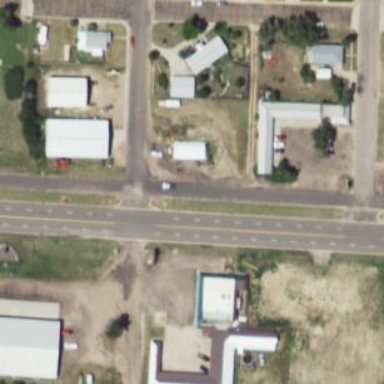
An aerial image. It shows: Road with stop sign.